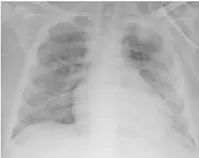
Serial chest radiographs for Case 1 demonstrating the progression and subsequent improvement of diffuse bilateral interstitial and alveolar opacities. Worsening ARDS leading to transfer for ECMO evaluation.
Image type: radiology (x_ray)